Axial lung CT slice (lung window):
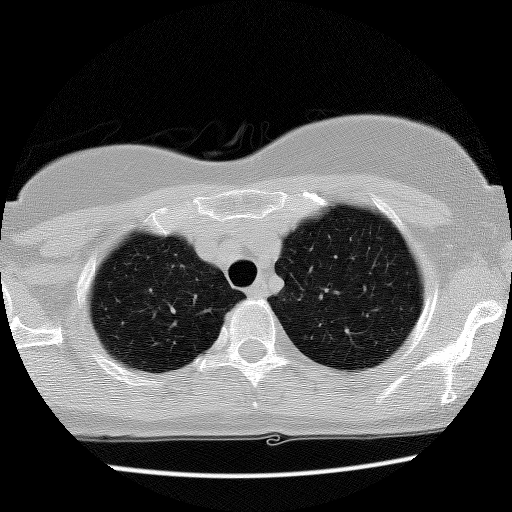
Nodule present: no